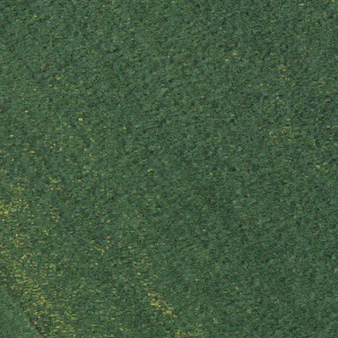
Label: other